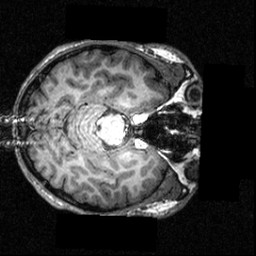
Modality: T1w
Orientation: axial
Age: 19
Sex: male
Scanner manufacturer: siemens
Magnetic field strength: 3.951 T
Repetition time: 1.5 s
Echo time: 0.00335 s